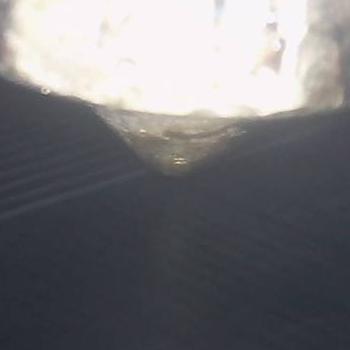
Flow rate: 49%